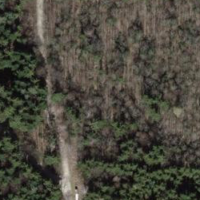
EUNIS habitat code: 41
Species observed at this site:
Campanula trachelium